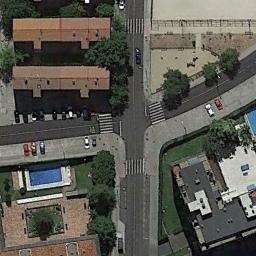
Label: intersection